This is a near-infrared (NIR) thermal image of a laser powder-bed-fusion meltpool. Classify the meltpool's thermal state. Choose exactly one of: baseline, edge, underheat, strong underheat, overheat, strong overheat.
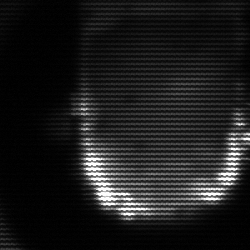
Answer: baseline